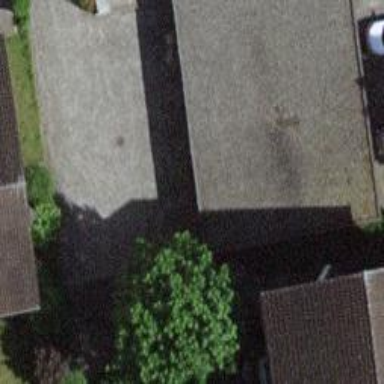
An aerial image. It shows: Group of garages.